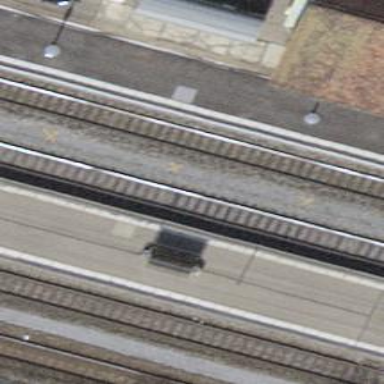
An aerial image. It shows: Stop position for public transport on the railway.